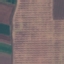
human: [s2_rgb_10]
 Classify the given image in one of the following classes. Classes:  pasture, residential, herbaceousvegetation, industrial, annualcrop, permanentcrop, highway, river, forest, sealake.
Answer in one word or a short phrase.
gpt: AnnualCrop